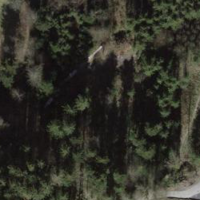
EUNIS habitat code: 43
Species observed at this site:
Lonicera acuminata